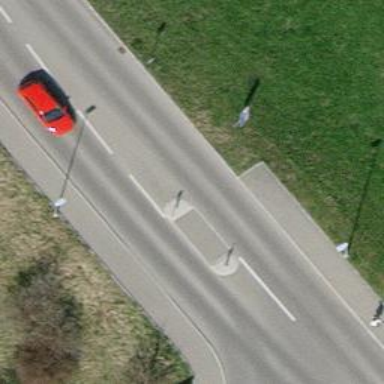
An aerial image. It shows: Unmarked crossing with pedestrian island.